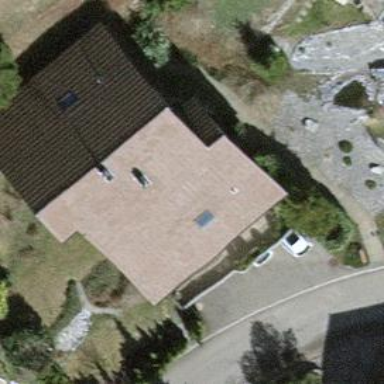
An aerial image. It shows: Simple and straightforward house.